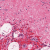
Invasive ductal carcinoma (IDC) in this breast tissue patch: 0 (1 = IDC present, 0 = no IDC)